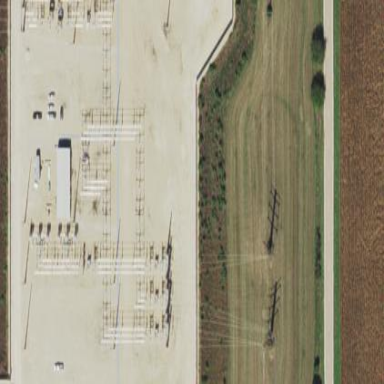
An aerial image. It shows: Power substation.